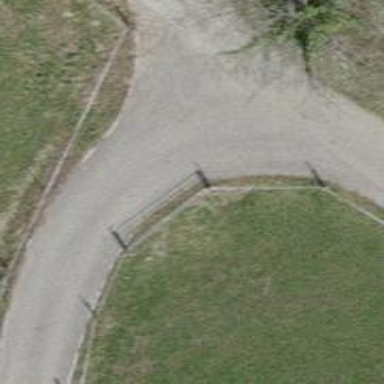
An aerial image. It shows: Gate.